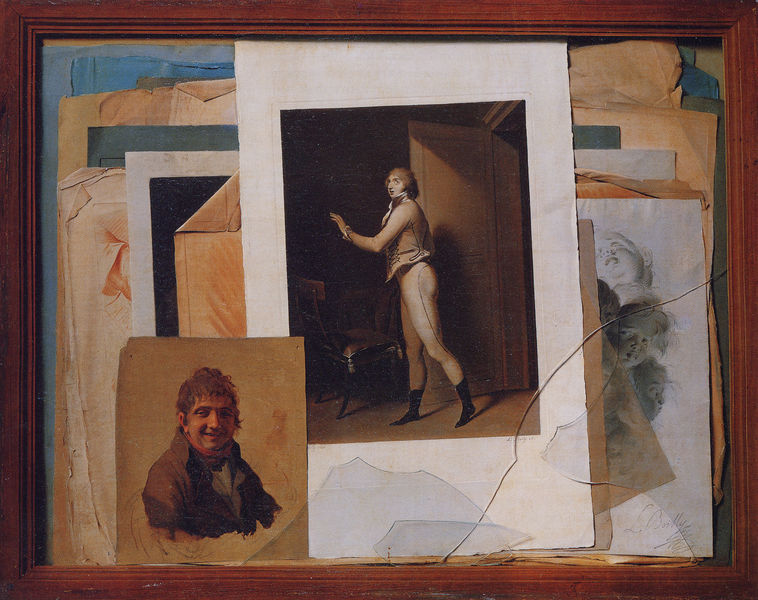
Titel: Eine Sammlung von Zeichnungen (mit Boilly und Elleviou)
Künstler: Louis Léopold Boilly
Standort: Paris
Institution: (Privatsammlung)
Schlagwörter: akt, blau, blätter, dunkel, gemälde, kopf, mann, schatten, weiß, gelb, grün, menschen, ocker, braun, glas, grau, hell, hintergrund, holz, köpfe, licht, männer, orange, raum, schwarz, skizze, stuhl, tür, zeichnung, zimmer, rot, beige, malerei, alt, anzug, gesichter, hose, jacke, mensch, rahmen, stehen, bild, portrait, porträt, signatur, stehend, kind, blatt, prtrait, rosa, kinder, engel, sprung, bilder, bilderrahmen, fotos, papier, rahmung, grafik, graphik, vergilbt, rand, büste, maler, selbstporträt, assemblage, collage, foto, lachen, fetzen, schichtung, porträts, scheibe, druck, druckgraphik, druckgrafik, stich, stiefel, kunst, portraits, glasscheibe, kollage, studien, karton, kaputt, selbstportrait, durchsichtig, stapel, mappe, sammlung, museum, putten, skizzen, stiche, verdeckt, täuschung, zerbrochen, drucke, scherben, riss, doppelrahmen, zeichnungen, mozart, übereinander, bruch, splitter, gebrochen, überschneidung, gelächter, board, junker, bildermappe, beichtung, biedermeier rahmen, bltt, gesammelt, gesplittert, gesprungen, glasberg, glasbruch, kaspar hauser, mappeninhalt, materialarbeit, papiersammlung, papiert, papiter, samlung, zerbrochenes glas, zersprungen, überlappung, schubert, tromploil, augentäuschung, überlappend, juncker, kollektion, beschaedigt, augentäuscher, tromp lieu, haesslich, nabb, konvolut, trompe l'oeil, tromploi